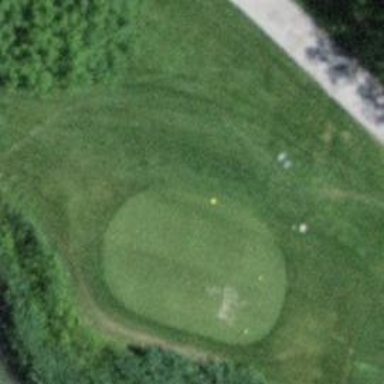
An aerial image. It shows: Grassy area designated as golf tee.